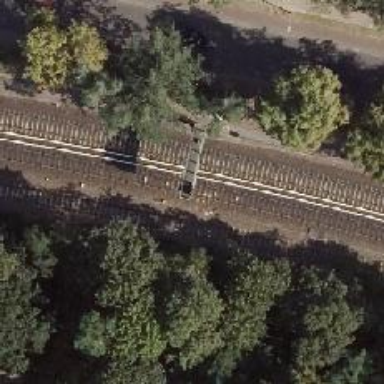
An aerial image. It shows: Railway signal.